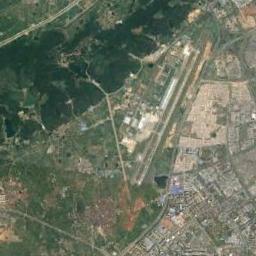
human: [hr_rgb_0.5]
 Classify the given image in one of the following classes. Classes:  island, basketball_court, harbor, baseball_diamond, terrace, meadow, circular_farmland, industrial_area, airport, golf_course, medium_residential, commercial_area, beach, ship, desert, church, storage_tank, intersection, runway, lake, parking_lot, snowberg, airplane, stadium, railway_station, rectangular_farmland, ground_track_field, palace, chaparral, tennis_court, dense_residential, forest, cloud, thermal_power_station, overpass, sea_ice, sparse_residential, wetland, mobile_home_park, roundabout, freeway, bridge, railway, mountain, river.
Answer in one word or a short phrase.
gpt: airport